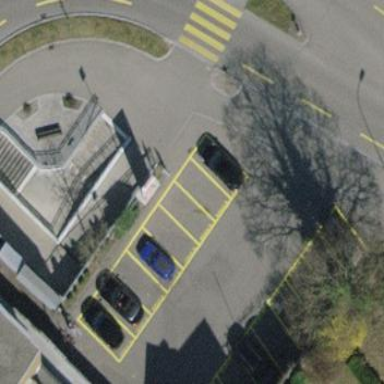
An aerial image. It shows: Parking area with surface.